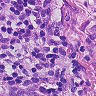
Metastatic tissue present: yes